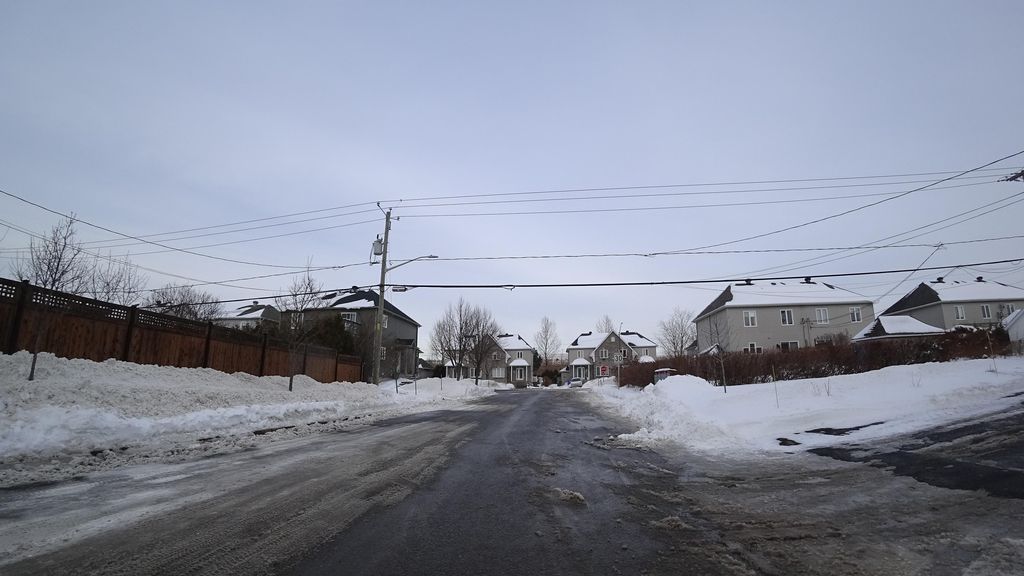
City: quebec_city